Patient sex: M
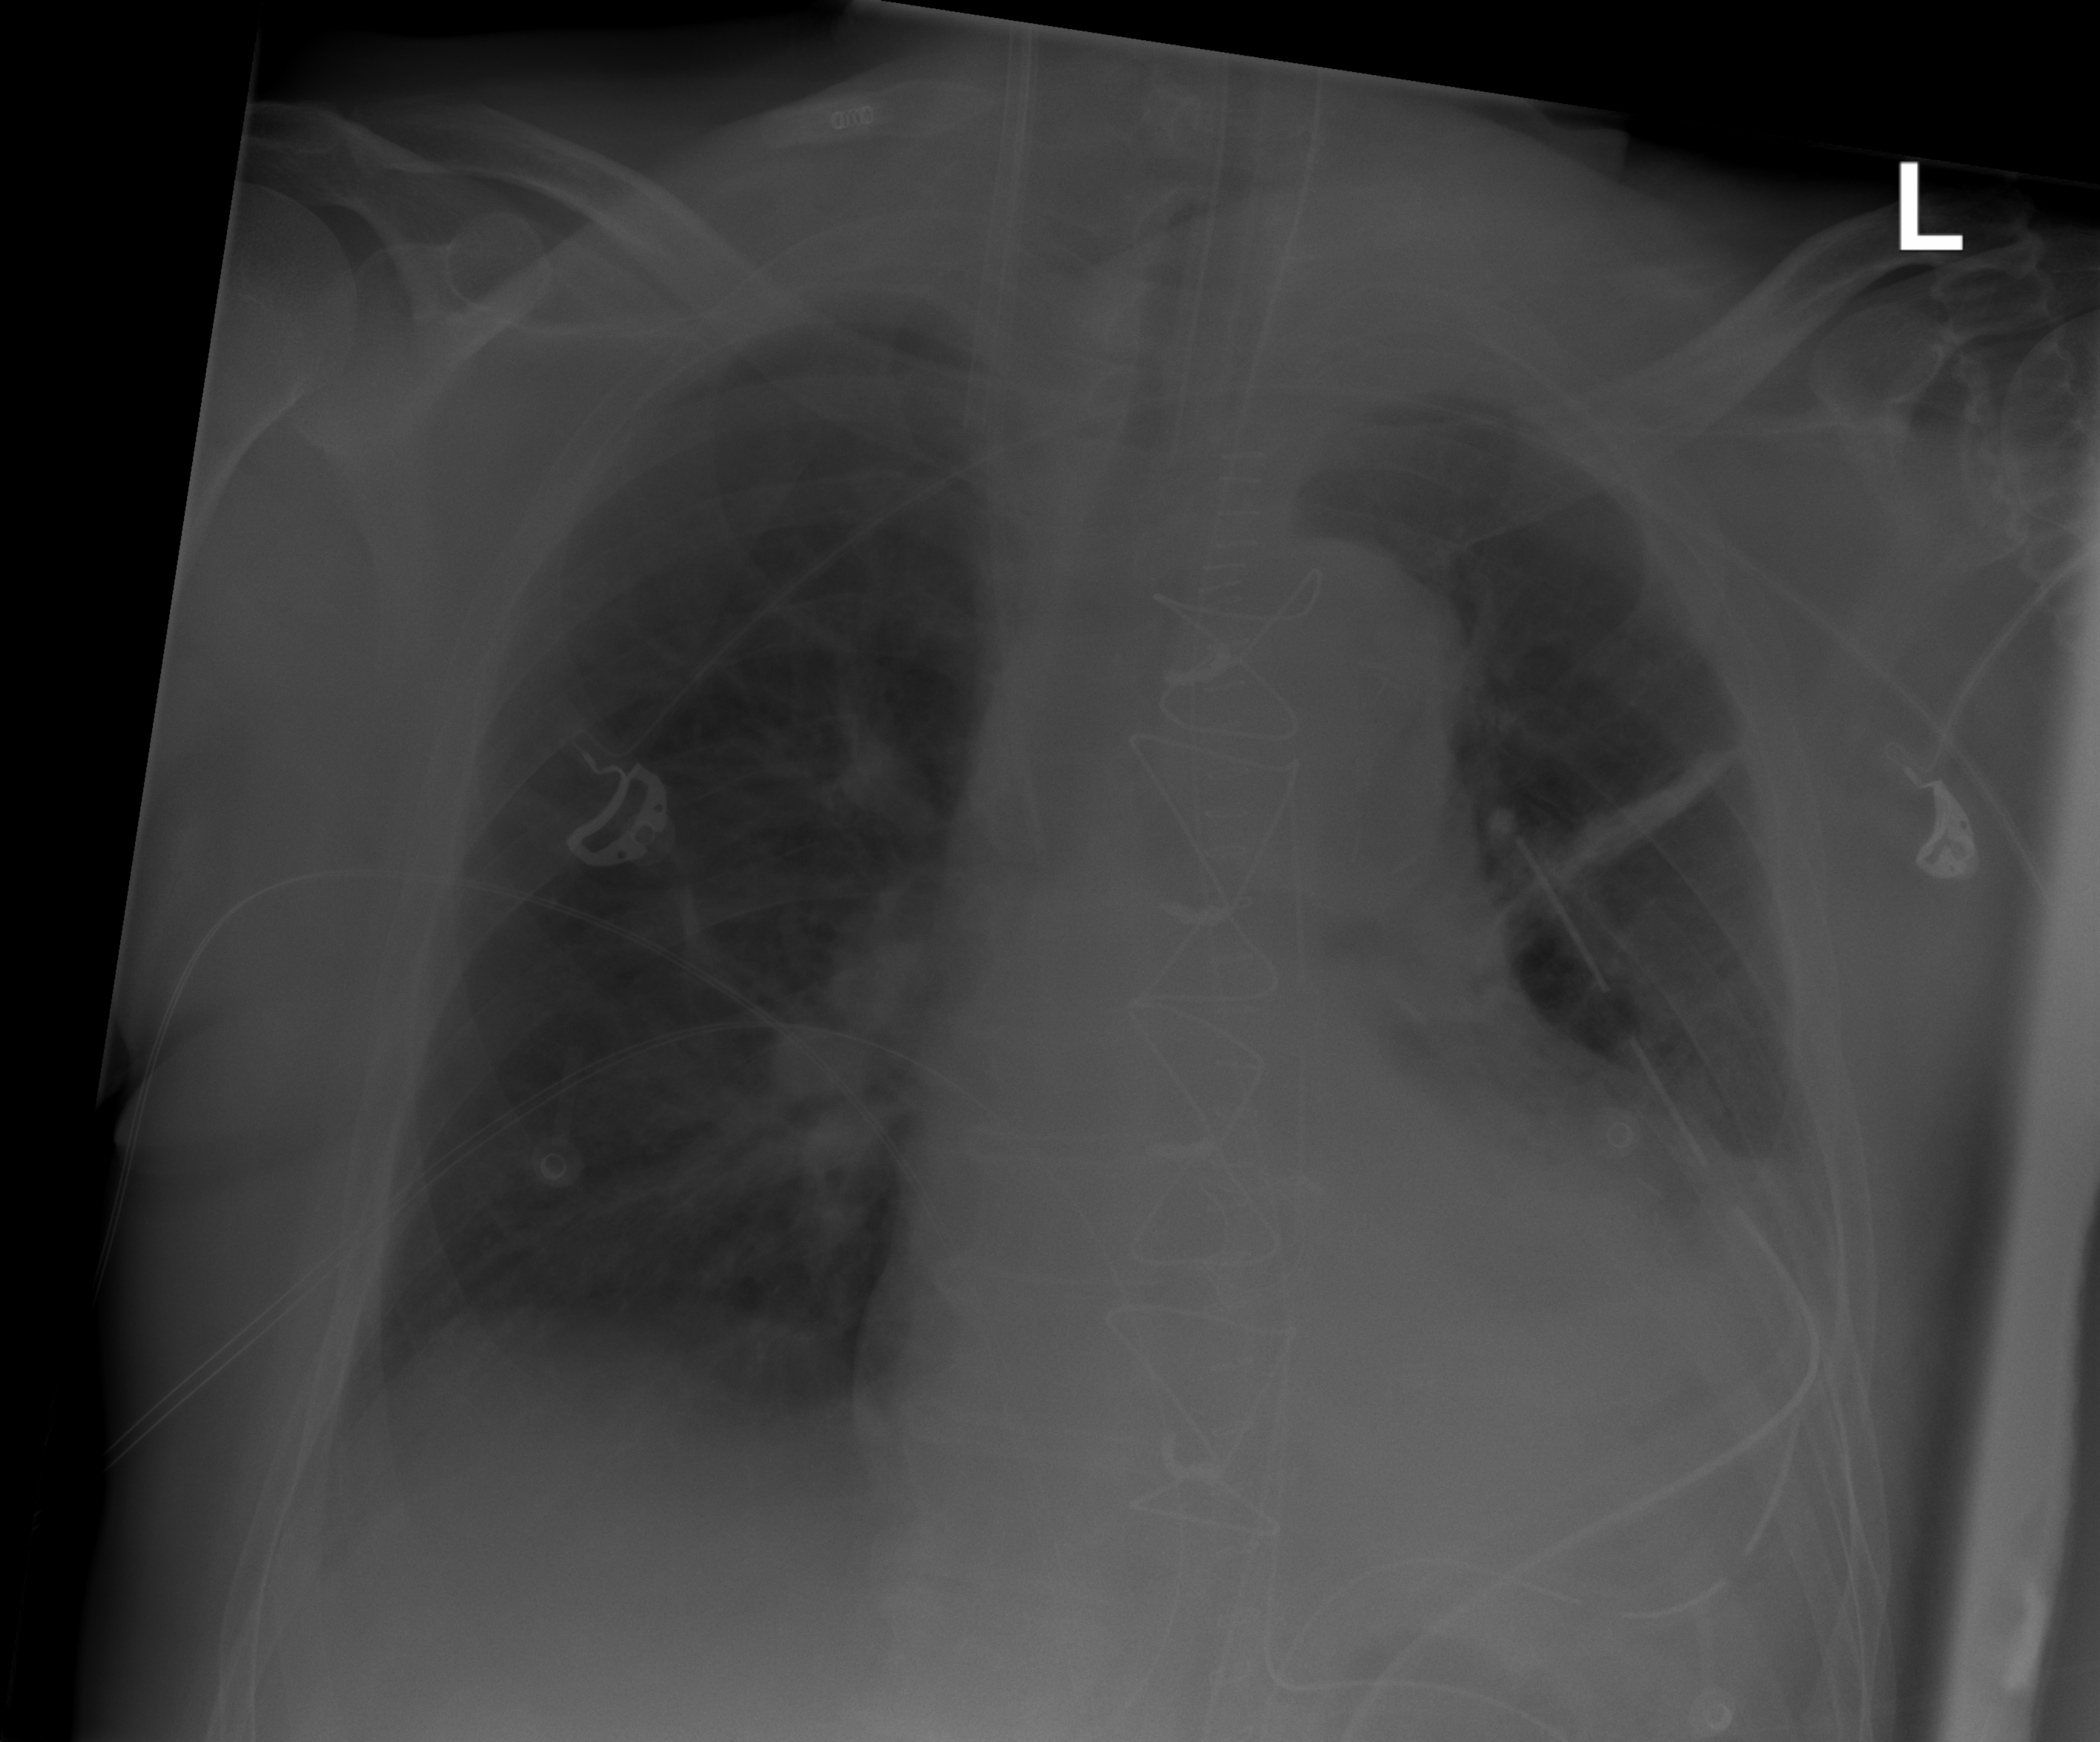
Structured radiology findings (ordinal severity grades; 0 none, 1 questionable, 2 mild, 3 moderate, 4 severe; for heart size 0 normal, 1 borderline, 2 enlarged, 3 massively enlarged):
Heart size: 1
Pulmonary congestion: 0
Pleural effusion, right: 0
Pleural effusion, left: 0
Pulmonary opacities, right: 0
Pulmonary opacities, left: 0
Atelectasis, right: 1
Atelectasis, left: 1